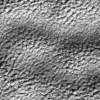
Label: not_dusty